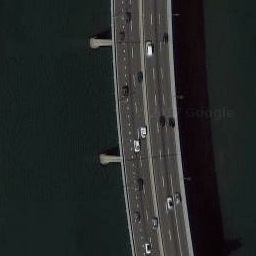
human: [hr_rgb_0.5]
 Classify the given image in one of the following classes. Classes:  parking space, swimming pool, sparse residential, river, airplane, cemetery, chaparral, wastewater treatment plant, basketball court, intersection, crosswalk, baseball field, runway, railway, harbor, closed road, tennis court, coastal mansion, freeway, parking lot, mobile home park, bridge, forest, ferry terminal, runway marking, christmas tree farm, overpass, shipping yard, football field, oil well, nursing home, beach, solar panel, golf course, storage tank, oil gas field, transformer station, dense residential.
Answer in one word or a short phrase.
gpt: bridge